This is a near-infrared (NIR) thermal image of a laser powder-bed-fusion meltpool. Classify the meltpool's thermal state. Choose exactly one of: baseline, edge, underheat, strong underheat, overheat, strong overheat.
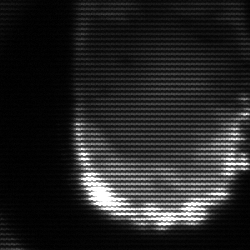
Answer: baseline